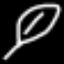
Label: leaf